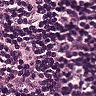
Metastatic tissue present: no